Question: How to add conditional checkbox in listbox and this function should also work for select all functionality, we are displaying 25 items in checkbox should not be displayed for some items and when we select main checkbox then all checkbox should be selected.
For example, I have to list of image icons in listbox like image icon of PDF, jpg, gif, msword and excel etc. and the checkbox should appear only with PDF image icon and msword image icon, checkbox should not appear with other image icons. Also one checkbox shuld be in the header of listbox, the function of header checkbox like:- when we select the header checkbox then all checkboxes should be selected which appears with the PDF image icons.

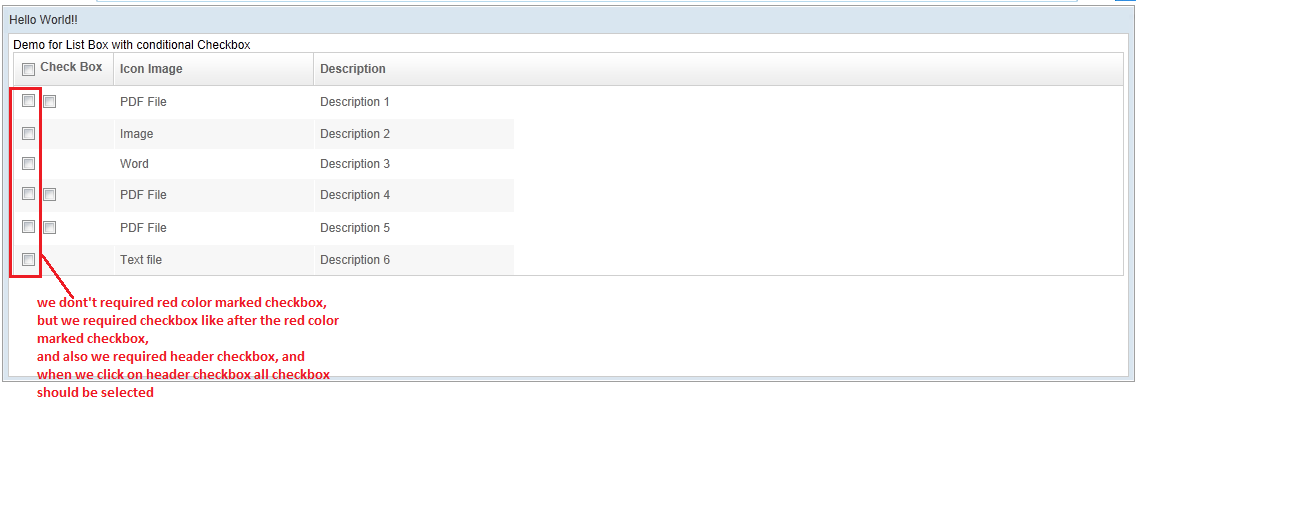
Answer: See <URL>
According to this discussion you have to implement your own Checkbox in this case rather than using default checkbox of Listbox. This will easily resolve your issue.